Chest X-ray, AP view. Patient: 47 years old, sex M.
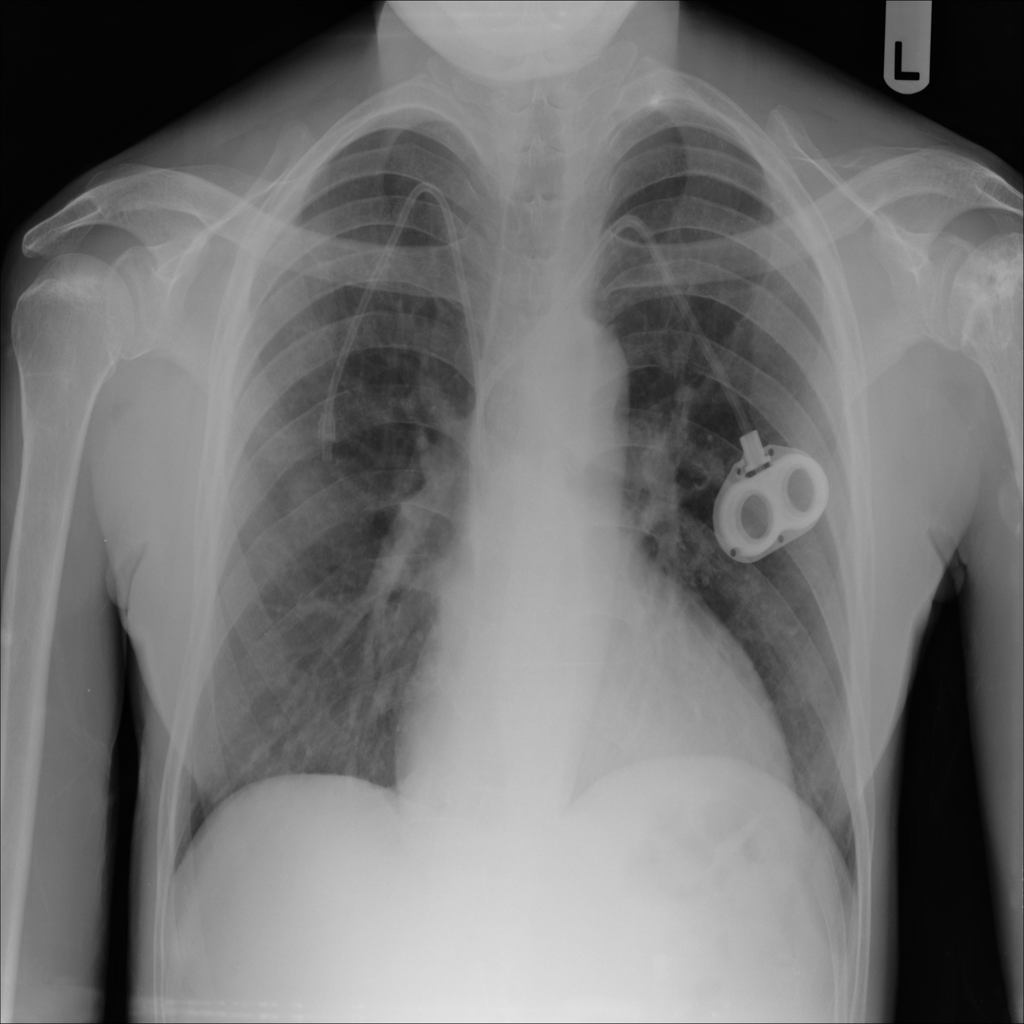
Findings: No Finding